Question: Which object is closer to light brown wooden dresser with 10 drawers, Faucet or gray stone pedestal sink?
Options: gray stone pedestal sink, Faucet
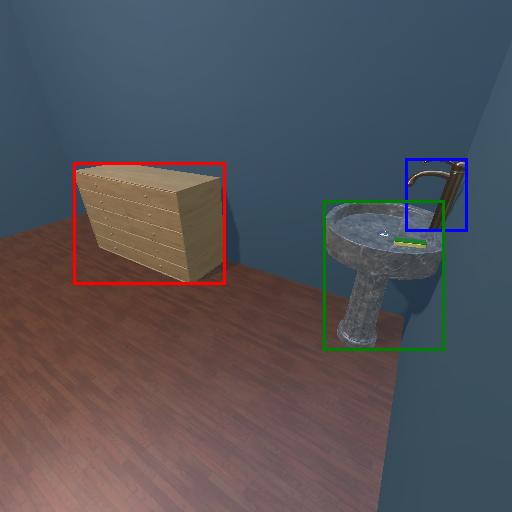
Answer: gray stone pedestal sink